Question: Is there any layout or library in Java to make GUIs that contain a list of data with separate items, and the rows can be reordered by clicking the top of the column. I'm sure that was a terrible job of explaining what I want, so here is a screenshot showing what I mean:

(taken from Spotify's desktop client, but you can find GUIs like this in all kinds of apps.)
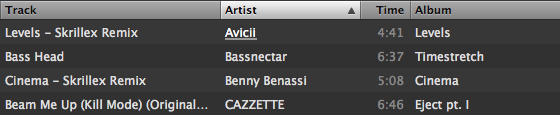
Answer: How about a <URL>?
Your criteria:
- 'Object<URL>
For information on tables, see the <URL>.
This document also has <URL>, that talks about sorting with the column header. Here's an excerpt:
> Table sorting and filtering is managed by a sorter object. The easiest
way to provide a sorter object is to set autoCreateRowSorter bound
property to true:'''
JTable table = new JTable();
table.setAutoCreateRowSorter(true);
'''
This action defines a row sorter that is an instance of
'javax.swing.table.TableRowSorter'. This provides a table that does a
simple locale-specific sort when the user clicks on a column header.
This is demonstrated in <URL>, as seen in this screen
shot:
More reference:
- <URL>